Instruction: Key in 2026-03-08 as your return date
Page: home
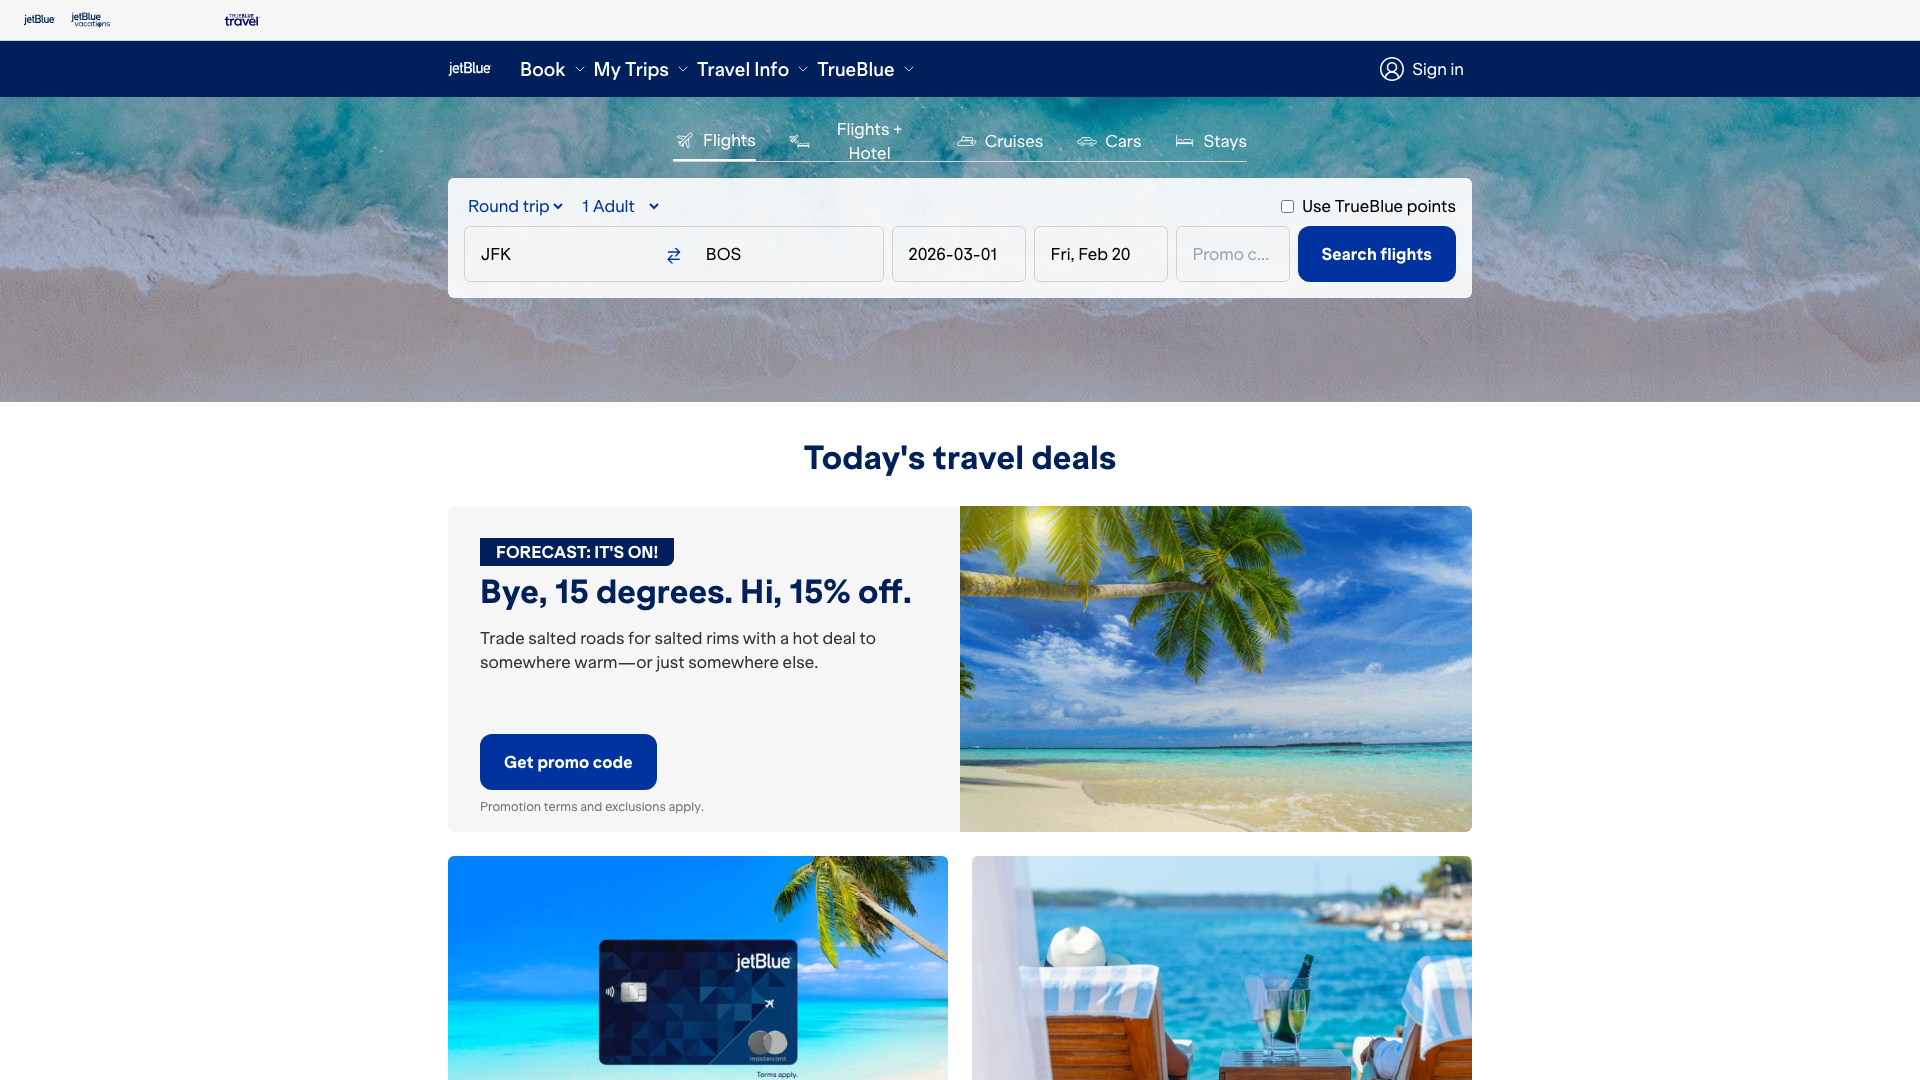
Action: type